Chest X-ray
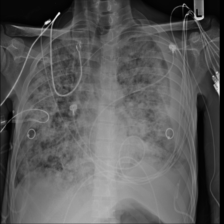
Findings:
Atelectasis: negative
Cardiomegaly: negative
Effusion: negative
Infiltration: negative
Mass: negative
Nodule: negative
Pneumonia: negative
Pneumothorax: negative
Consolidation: negative
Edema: negative
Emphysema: negative
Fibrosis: negative
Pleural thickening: negative
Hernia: negative